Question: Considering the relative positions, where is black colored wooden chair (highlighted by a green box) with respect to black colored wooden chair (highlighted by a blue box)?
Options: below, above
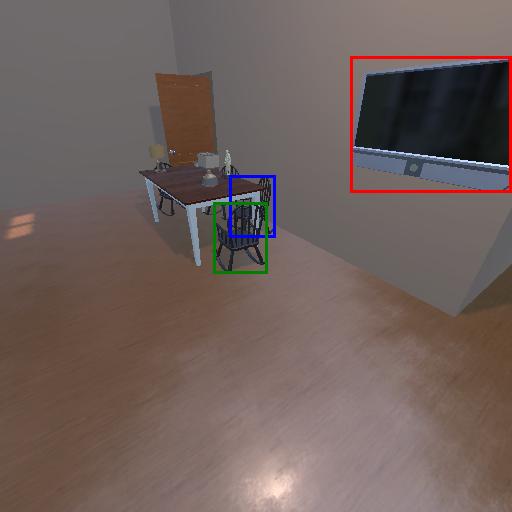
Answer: below